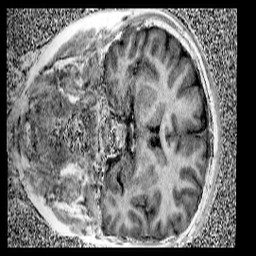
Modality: UNIT1
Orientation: coronal
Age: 11
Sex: female
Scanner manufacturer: siemens
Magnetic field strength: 3 T
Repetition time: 4 s
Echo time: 0.00299 s